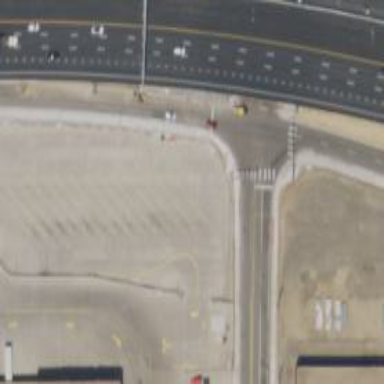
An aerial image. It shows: Zebra crossing on the road.